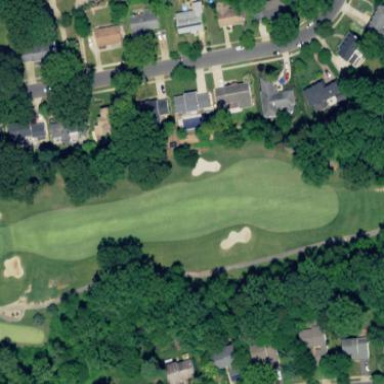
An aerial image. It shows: Grassy area designated as golf fairway.